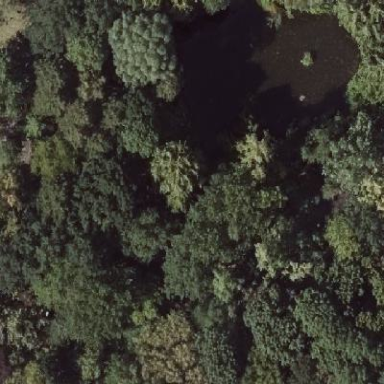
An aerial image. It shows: Serene pond surrounded by nature.